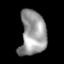
Tissue: lung
Cell type: T cells
Senescence score: 0.2358
Nuclear area (px): 1140
Mean DAPI intensity: 152.896